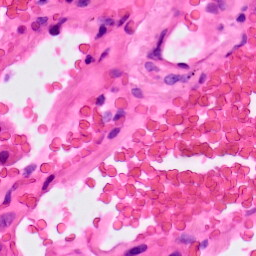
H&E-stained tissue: Lung